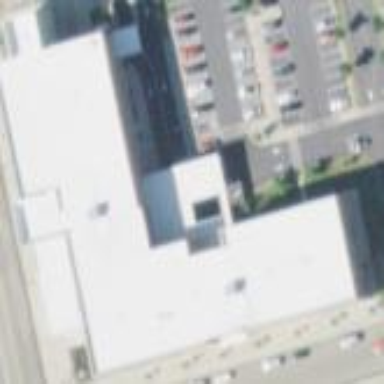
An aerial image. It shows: Building.